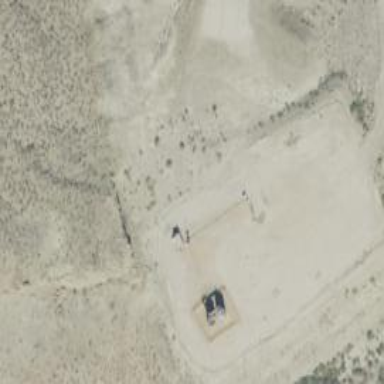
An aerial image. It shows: Petroleum well.